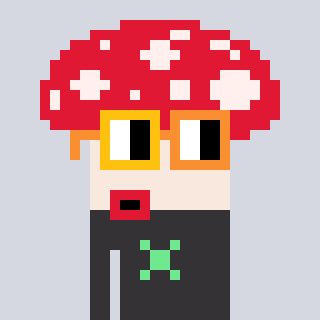
a pixel art character with square yellow and orange glasses, a mushroom-shaped head and a grayscale-colored body on a cool background